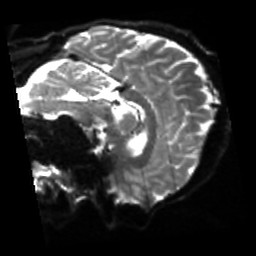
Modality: sbref
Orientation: sagittal
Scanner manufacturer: siemens
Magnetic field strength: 3 T
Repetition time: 4 s
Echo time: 0.0594 s